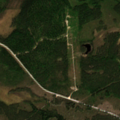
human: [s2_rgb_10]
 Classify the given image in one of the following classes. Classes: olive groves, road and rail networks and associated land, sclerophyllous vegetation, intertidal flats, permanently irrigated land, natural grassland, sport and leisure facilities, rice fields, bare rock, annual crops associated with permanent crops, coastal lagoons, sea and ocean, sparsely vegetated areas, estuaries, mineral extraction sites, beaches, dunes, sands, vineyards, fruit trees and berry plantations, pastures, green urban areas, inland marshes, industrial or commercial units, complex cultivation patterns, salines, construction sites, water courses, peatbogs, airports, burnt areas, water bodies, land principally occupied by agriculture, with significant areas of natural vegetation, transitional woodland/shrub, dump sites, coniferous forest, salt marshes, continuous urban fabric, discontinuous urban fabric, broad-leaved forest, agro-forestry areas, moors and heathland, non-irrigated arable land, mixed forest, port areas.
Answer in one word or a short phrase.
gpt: coniferous forest, transitional woodland/shrub